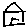
Label: house